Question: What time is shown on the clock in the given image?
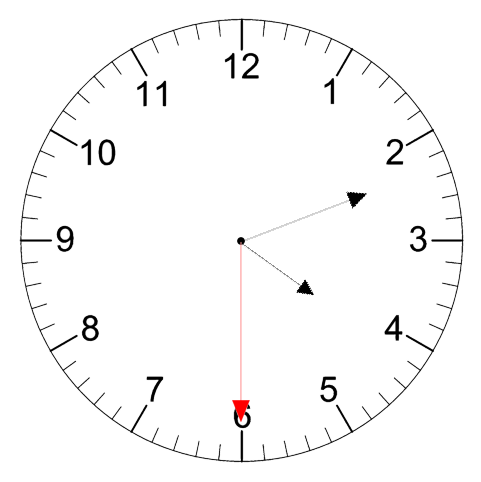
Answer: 04:11:30